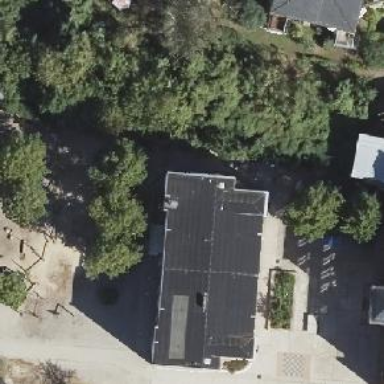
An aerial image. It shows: School building.